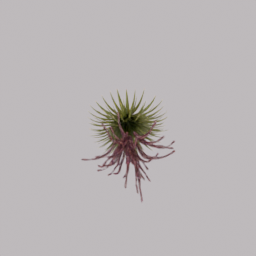
Label: nature